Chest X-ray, PA view. Patient: 47 years old, sex F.
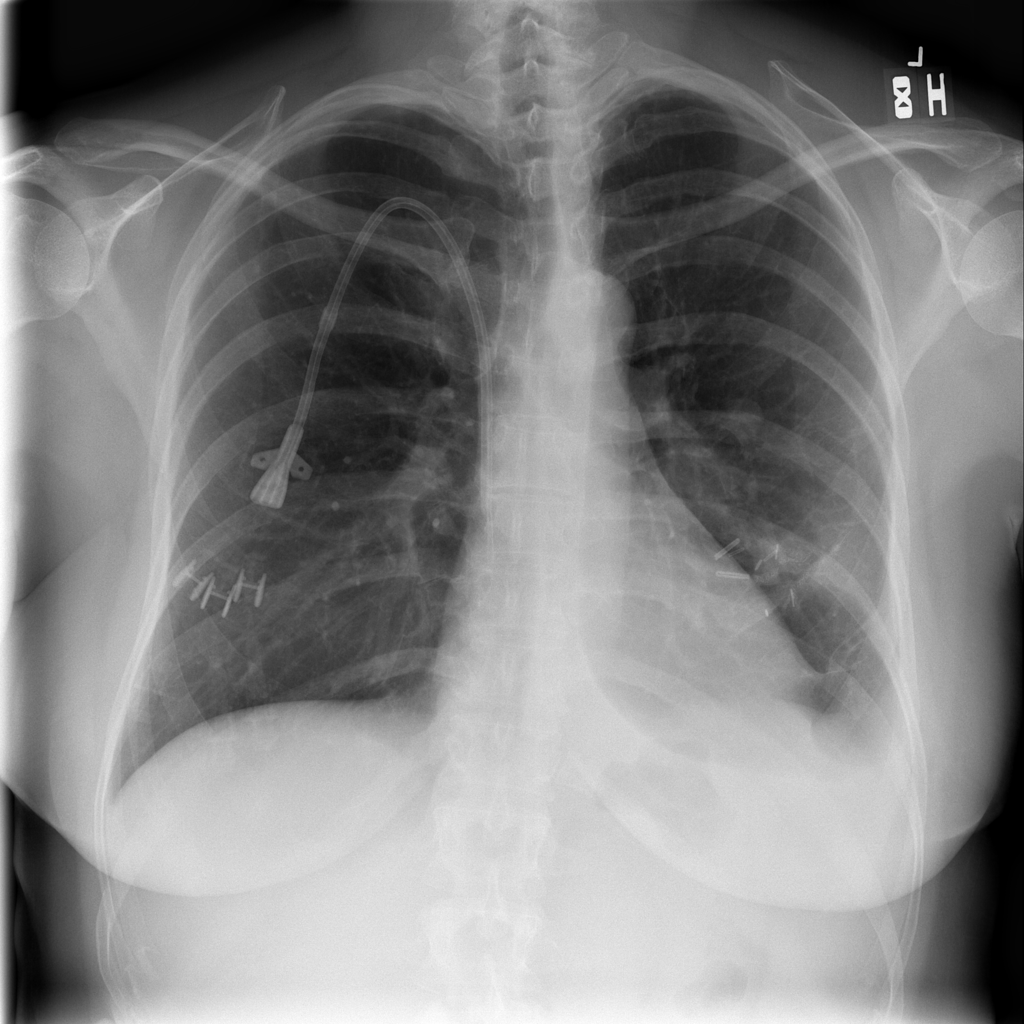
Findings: Effusion